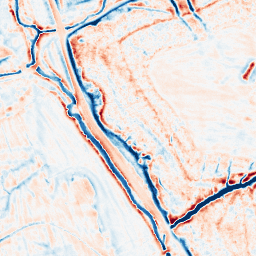
Category: edge_preserving
Decomposition family: bilateral
Decomposition parameters: d: 15
sigma_color: 100
sigma_space: 100
Upsampling method: sinc_blackman
Upsampling parameters: scale: 2
kernel_size: 8
Upsampling scale: 2